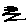
Label: zigzag